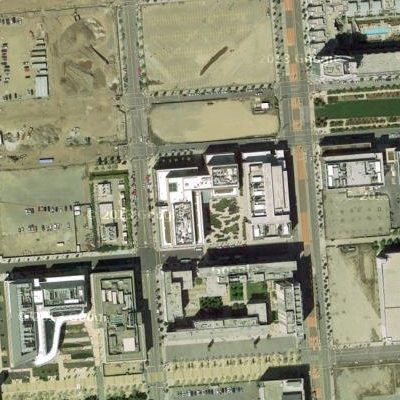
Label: cIndustry